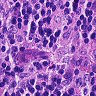
Metastatic tissue present: no